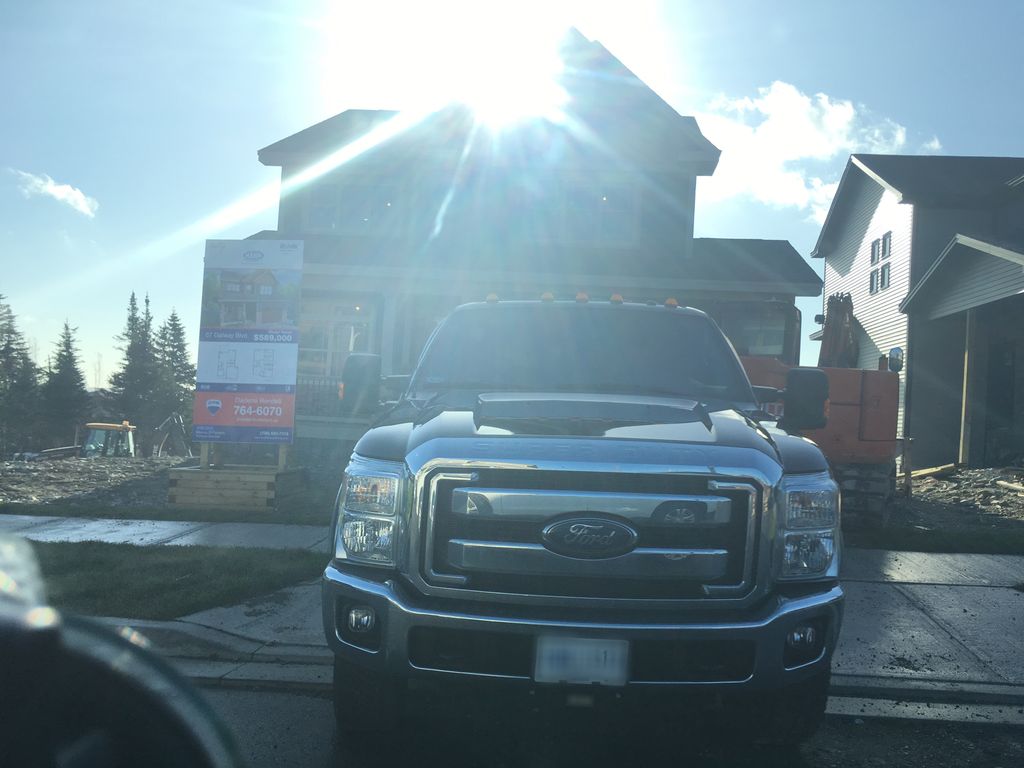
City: st_johns